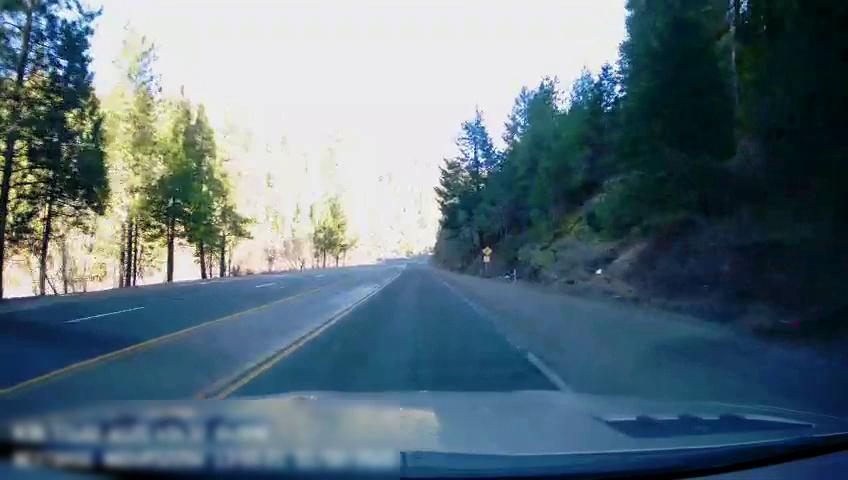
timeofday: Day
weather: Sunny
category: Drivable Space
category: Lanes | Opposite Lane
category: Lanes | Alternate Lane
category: Lanes | Opposite Lane
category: Lanes | Current Lane
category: Lanes | Alternate Lane
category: Lanes | Opposite Lane
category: Traffic | Signs